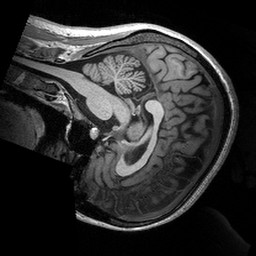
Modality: T1w
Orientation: sagittal
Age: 28
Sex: female
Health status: healthy
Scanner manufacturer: siemens
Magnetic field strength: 3 T
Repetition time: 2.53 s
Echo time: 0.00288 s